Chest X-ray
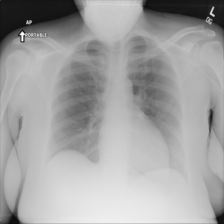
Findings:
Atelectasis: negative
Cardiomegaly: negative
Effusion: negative
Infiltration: negative
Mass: negative
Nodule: negative
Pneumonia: negative
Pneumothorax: negative
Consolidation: negative
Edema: negative
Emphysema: negative
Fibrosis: negative
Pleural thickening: negative
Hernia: negative